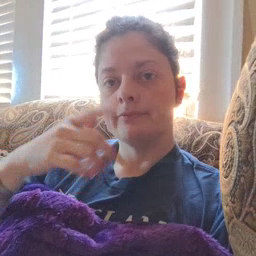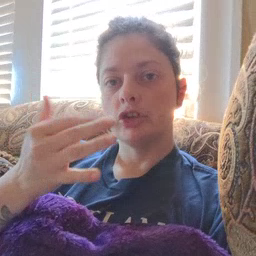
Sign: finger